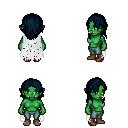
a pixel art fantasy rpg character, female body template, orc, green skin, white tattered cape, teal pants, raven long hairstyle, brown shoes, four views (front, back, left, right), 2x2 character sprite sheet, small pixel art, hard edges, no anti-aliasing